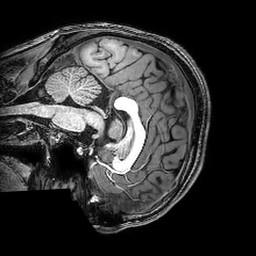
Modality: T1w
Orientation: sagittal
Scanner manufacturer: philips
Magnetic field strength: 3 T
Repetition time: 0.008182 s
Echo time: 0.00377 s